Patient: sex F, age 61
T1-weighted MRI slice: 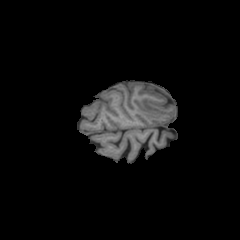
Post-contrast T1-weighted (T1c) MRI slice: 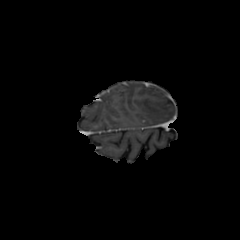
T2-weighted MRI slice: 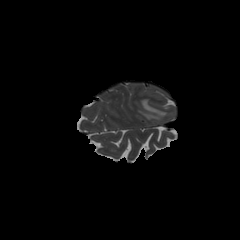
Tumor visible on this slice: yes
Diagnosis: Glioblastoma, IDH-wildtype
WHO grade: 4